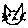
Label: cat